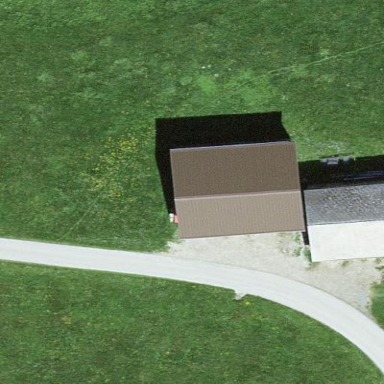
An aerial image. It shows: Gabled roof on farm auxiliary building.